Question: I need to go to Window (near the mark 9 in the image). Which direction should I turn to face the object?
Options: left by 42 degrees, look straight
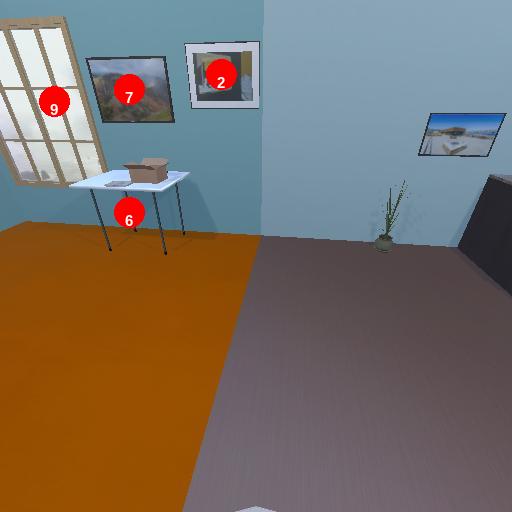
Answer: left by 42 degrees